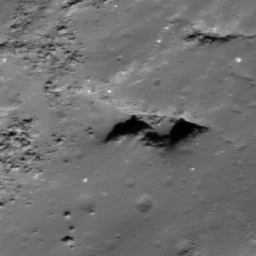
Pit: Tycho 9
Host crater: Tycho
Host type: impact_melt
Lunar coordinates: latitude -42.651, longitude 349.542